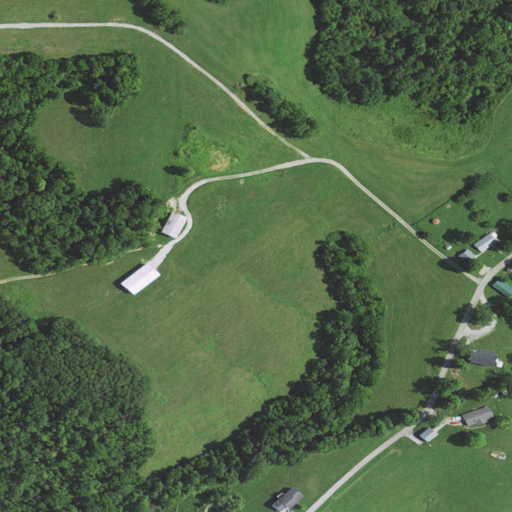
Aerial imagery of mountain in Kentucky named Pleasant Hill containing pasture, deciduous forest, open development, mixed forest, and low intensity development